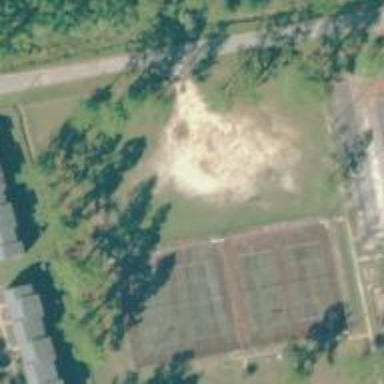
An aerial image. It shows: Tennis court on pitch designated for leisure land.